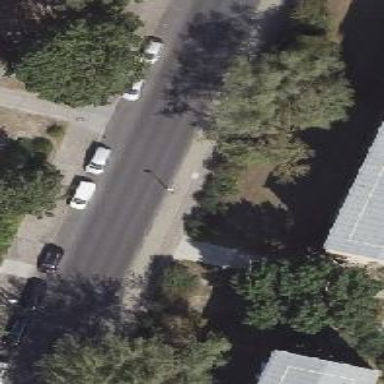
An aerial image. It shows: Concrete living street with diagonal parking lanes on the left side of the street.